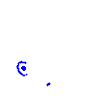
Particle: pion